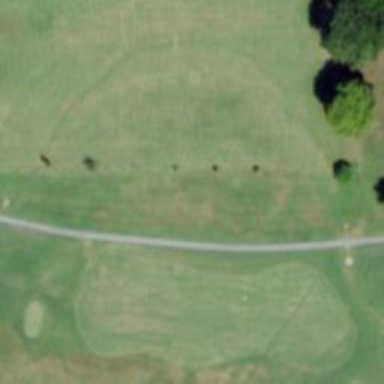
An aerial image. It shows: Service road designated as golf cart path.